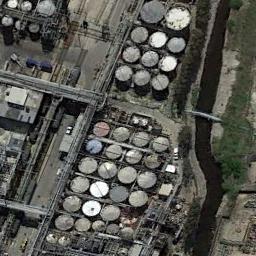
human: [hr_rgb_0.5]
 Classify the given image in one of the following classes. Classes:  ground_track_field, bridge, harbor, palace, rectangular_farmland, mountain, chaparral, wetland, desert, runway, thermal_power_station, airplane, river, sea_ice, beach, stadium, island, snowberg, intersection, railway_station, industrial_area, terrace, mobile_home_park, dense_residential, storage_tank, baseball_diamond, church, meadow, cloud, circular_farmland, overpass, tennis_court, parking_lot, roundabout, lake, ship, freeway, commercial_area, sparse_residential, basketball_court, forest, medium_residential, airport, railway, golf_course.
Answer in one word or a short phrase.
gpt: storage_tank